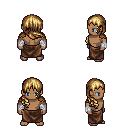
a pixel art fantasy rpg character, male body template, human, dark skin, leather shoulder armor, robe skirt, blonde right-swept hairstyle, white cloth bandages, four views (front, back, left, right), 2x2 character sprite sheet, small pixel art, hard edges, no anti-aliasing